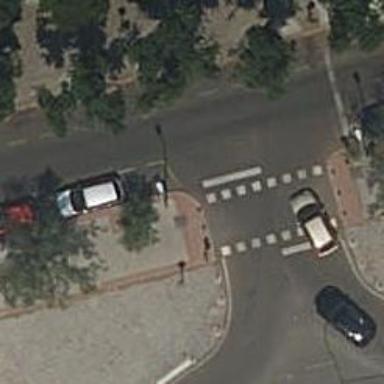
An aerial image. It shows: Road with traffic signals at crossing.